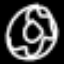
Label: donut